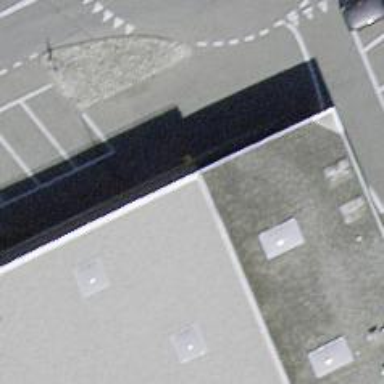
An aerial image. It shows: Post box.